Brain MRI, modality: ceT1
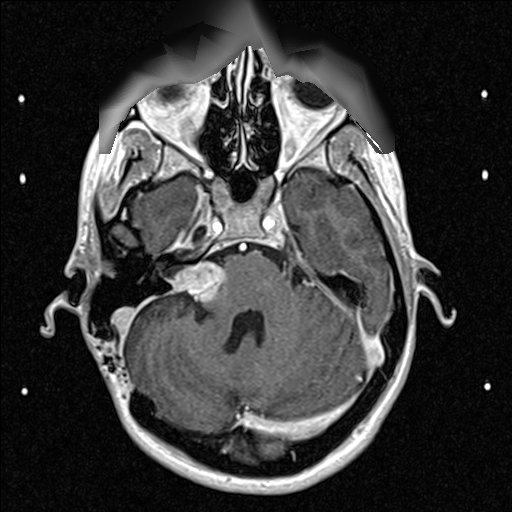